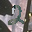
Label: 2